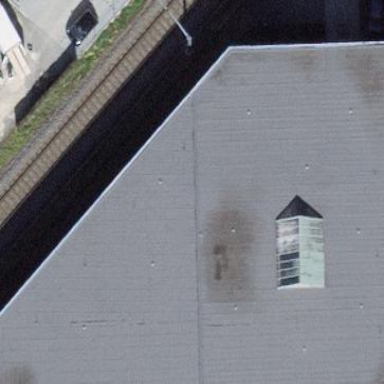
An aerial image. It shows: Industrial building with flat roof.